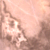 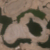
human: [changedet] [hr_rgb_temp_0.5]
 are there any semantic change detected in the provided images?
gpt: New water reservoirs are present in the desert.